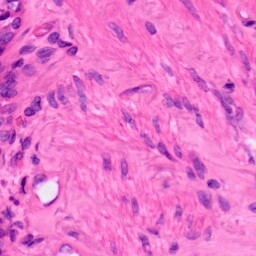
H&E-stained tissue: Lung